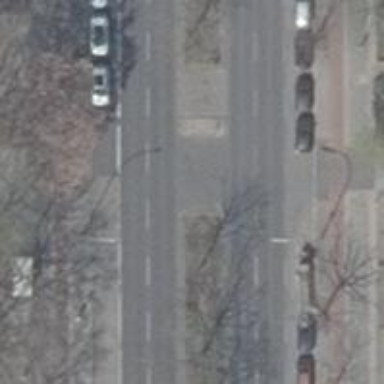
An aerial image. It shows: Secondary link road with asphalt surface.